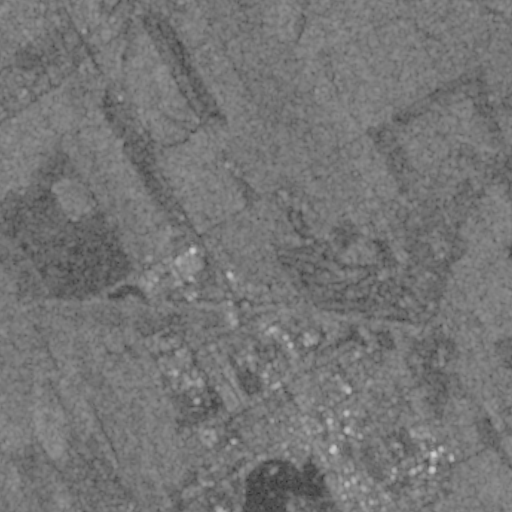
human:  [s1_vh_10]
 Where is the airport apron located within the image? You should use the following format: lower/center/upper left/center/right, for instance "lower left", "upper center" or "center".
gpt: The airport apron is located in the upper right of the image.
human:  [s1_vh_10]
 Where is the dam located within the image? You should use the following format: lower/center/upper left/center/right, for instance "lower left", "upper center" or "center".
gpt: The dam is located in the upper center of the image.
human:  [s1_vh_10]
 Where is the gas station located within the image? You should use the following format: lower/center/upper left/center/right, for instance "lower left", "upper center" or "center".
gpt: The gas station is located in the center of the image.
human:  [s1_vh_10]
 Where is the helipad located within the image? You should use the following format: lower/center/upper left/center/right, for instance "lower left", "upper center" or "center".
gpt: The helipad is located in the lower center of the image.
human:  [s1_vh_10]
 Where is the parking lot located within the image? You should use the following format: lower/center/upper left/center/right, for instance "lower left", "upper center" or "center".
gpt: The parking lot is located in the lower right of the image.
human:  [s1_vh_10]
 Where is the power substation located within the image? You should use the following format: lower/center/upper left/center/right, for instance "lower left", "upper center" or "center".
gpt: The power substation is located in the lower left of the image.
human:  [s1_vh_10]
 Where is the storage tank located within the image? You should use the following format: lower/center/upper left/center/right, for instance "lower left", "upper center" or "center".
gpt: The storage tank is located in the lower left of the image.
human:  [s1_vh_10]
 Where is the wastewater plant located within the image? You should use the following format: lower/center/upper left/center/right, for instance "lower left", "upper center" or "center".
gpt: The wastewater plant is located in the center right of the image.
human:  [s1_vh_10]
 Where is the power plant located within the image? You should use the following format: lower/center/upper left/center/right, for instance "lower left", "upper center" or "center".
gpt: There is no power plant in the image.

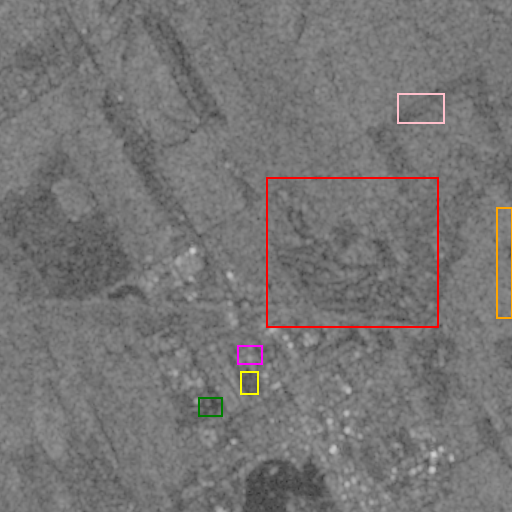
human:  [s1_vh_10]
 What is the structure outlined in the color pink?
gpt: The structure outlined in pink is an airport apron.
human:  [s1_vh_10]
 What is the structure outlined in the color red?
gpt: The structure outlined in red is a park.
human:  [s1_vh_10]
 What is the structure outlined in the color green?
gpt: The structure outlined in green is a parking lot.
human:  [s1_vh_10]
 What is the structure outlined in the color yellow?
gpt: The structure outlined in yellow is a track.
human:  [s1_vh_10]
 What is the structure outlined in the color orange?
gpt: The structure outlined in orange is a wastewater plant.
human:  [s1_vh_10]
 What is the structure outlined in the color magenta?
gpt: The structure outlined in magenta is a building.
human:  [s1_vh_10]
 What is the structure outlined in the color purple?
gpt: There is no purple outline.